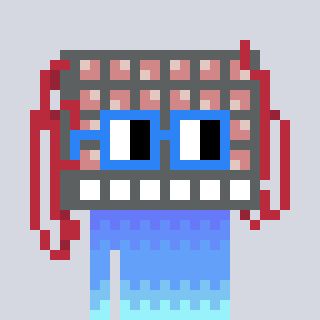
a pixel art character with square blue glasses, a turing-shaped head and a peachy-colored body on a cool background